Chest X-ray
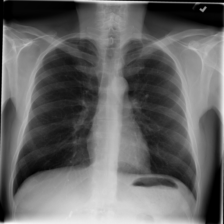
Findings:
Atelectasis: negative
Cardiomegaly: negative
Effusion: negative
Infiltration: negative
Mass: negative
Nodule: negative
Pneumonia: negative
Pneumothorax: negative
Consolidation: negative
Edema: negative
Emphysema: negative
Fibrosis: negative
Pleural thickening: negative
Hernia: negative